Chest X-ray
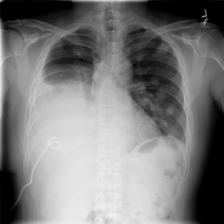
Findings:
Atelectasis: negative
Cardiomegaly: negative
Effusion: positive
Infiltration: negative
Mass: negative
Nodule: negative
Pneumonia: negative
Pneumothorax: negative
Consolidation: negative
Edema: negative
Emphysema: negative
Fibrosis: negative
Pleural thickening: negative
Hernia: negative